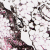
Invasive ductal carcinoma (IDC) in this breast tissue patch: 0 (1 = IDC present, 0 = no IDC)